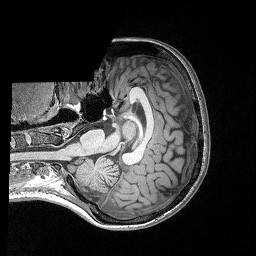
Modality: T1w
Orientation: axial
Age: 32
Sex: female
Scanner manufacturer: siemens
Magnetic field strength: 3 T
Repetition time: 2.4 s
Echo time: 0.03 s